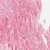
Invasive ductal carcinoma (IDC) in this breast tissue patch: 0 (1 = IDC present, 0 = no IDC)